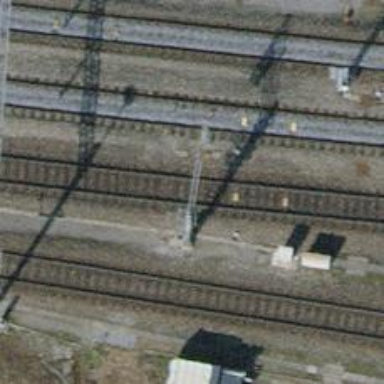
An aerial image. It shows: Railway signal.